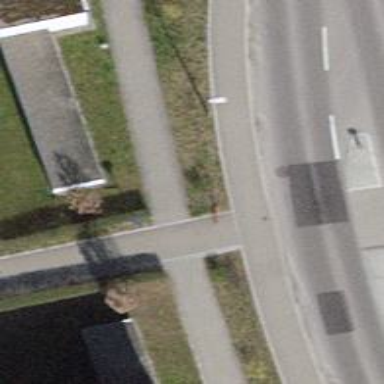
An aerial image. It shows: Swing gate barrier.